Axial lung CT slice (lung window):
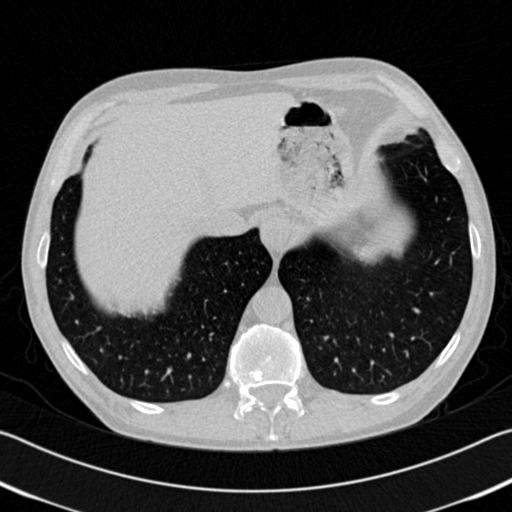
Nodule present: no